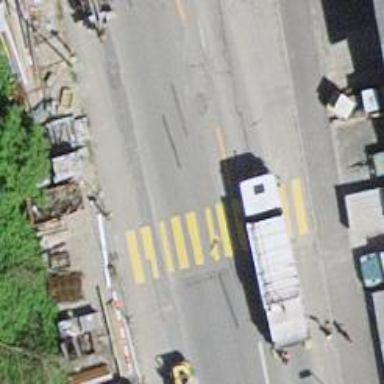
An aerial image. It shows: Tertiary road with sidewalks on both sides.